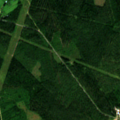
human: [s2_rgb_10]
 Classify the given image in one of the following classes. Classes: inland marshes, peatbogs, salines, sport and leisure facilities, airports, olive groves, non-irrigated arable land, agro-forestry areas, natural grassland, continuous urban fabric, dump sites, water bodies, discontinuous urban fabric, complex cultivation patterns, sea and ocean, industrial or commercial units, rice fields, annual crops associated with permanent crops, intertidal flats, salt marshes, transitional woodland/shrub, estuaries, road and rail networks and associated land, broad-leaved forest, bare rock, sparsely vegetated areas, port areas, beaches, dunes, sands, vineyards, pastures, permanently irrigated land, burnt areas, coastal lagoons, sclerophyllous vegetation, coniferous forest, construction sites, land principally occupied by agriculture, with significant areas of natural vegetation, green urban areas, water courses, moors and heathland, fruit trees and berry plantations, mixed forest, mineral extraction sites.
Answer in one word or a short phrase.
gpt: non-irrigated arable land, land principally occupied by agriculture, with significant areas of natural vegetation, coniferous forest, mixed forest, transitional woodland/shrub